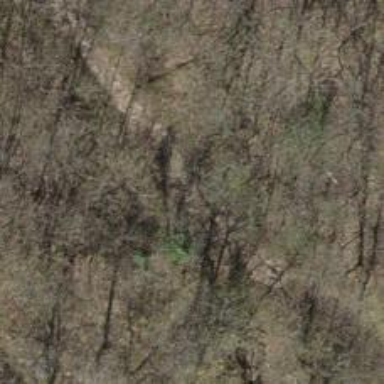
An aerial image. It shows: Ground path with excellent trail visibility.